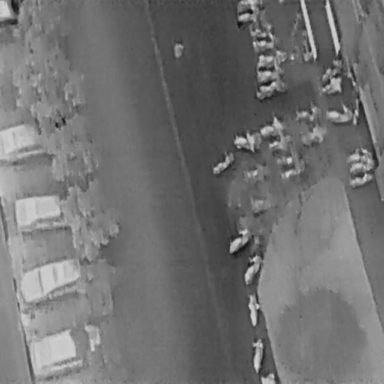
There are 32 objects shown in the infrared image, including 27 Bicycles, and five Cars.